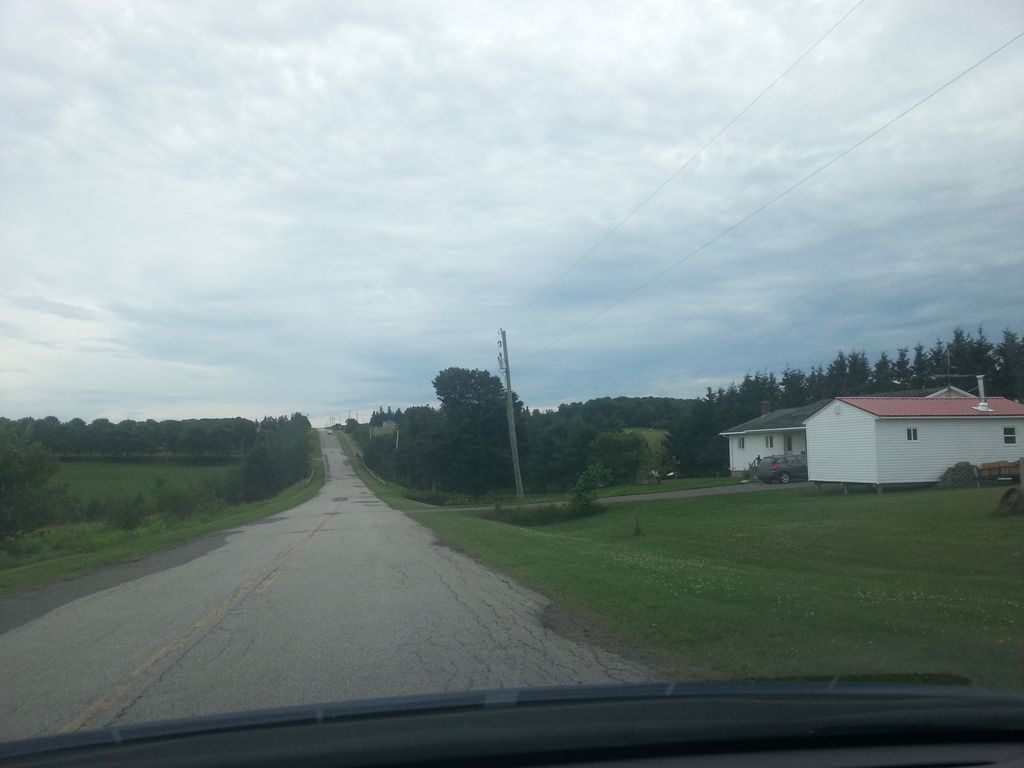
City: charlottetown